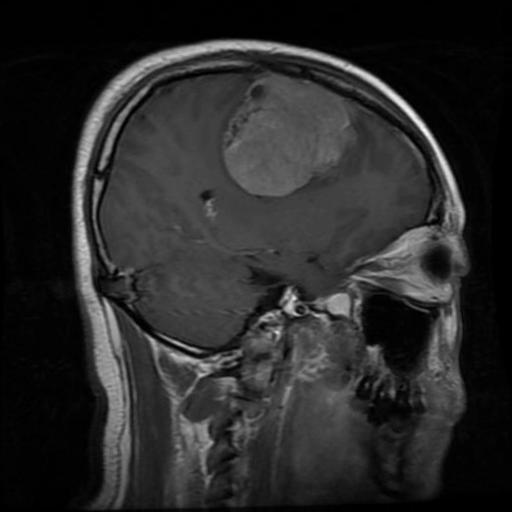
Label: meningioma